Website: crate-barrel
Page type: billing-address
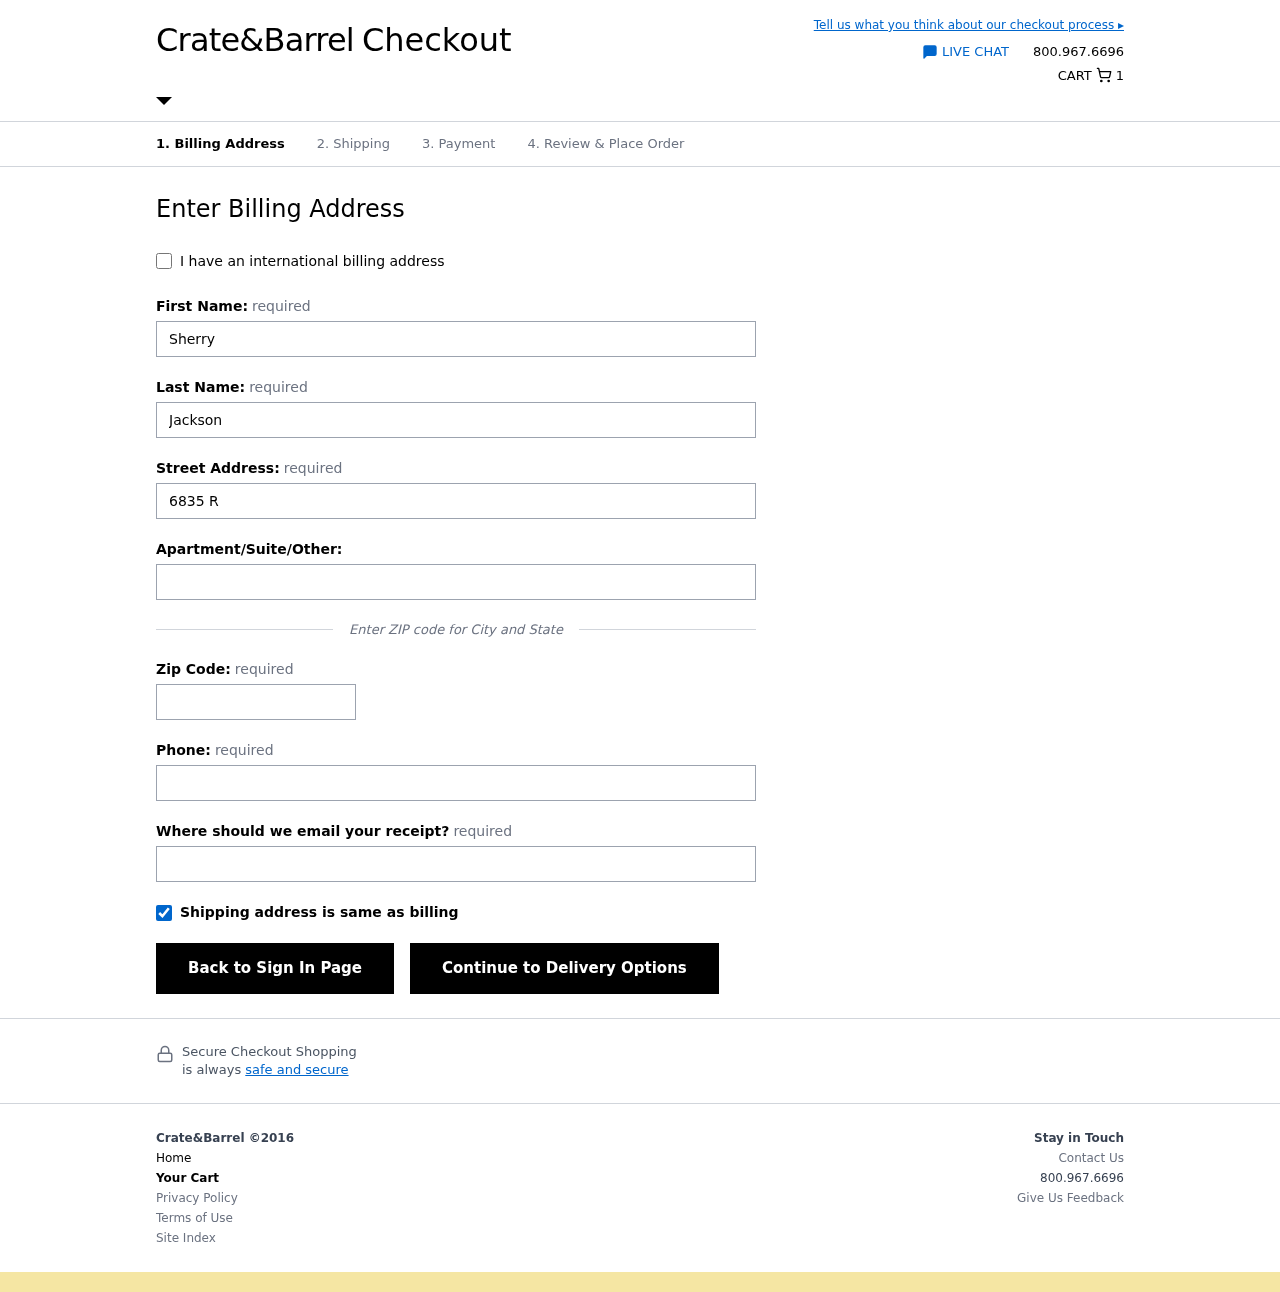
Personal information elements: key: PII_EMAIL
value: sherry_jackson@hotmail.com
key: PII_FIRSTNAME
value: Sherry
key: PII_LASTNAME
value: Jackson
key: PII_PHONE
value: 2078546337
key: PII_POSTCODE
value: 76713
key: PII_STREET
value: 6835 Reyes Fields
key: PII_STREET2
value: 44376 Christina Terrace
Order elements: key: ORDER_NUM_ITEMS
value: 1